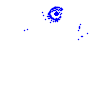
Particle: electron